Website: ulta-beauty
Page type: delivery-shipping
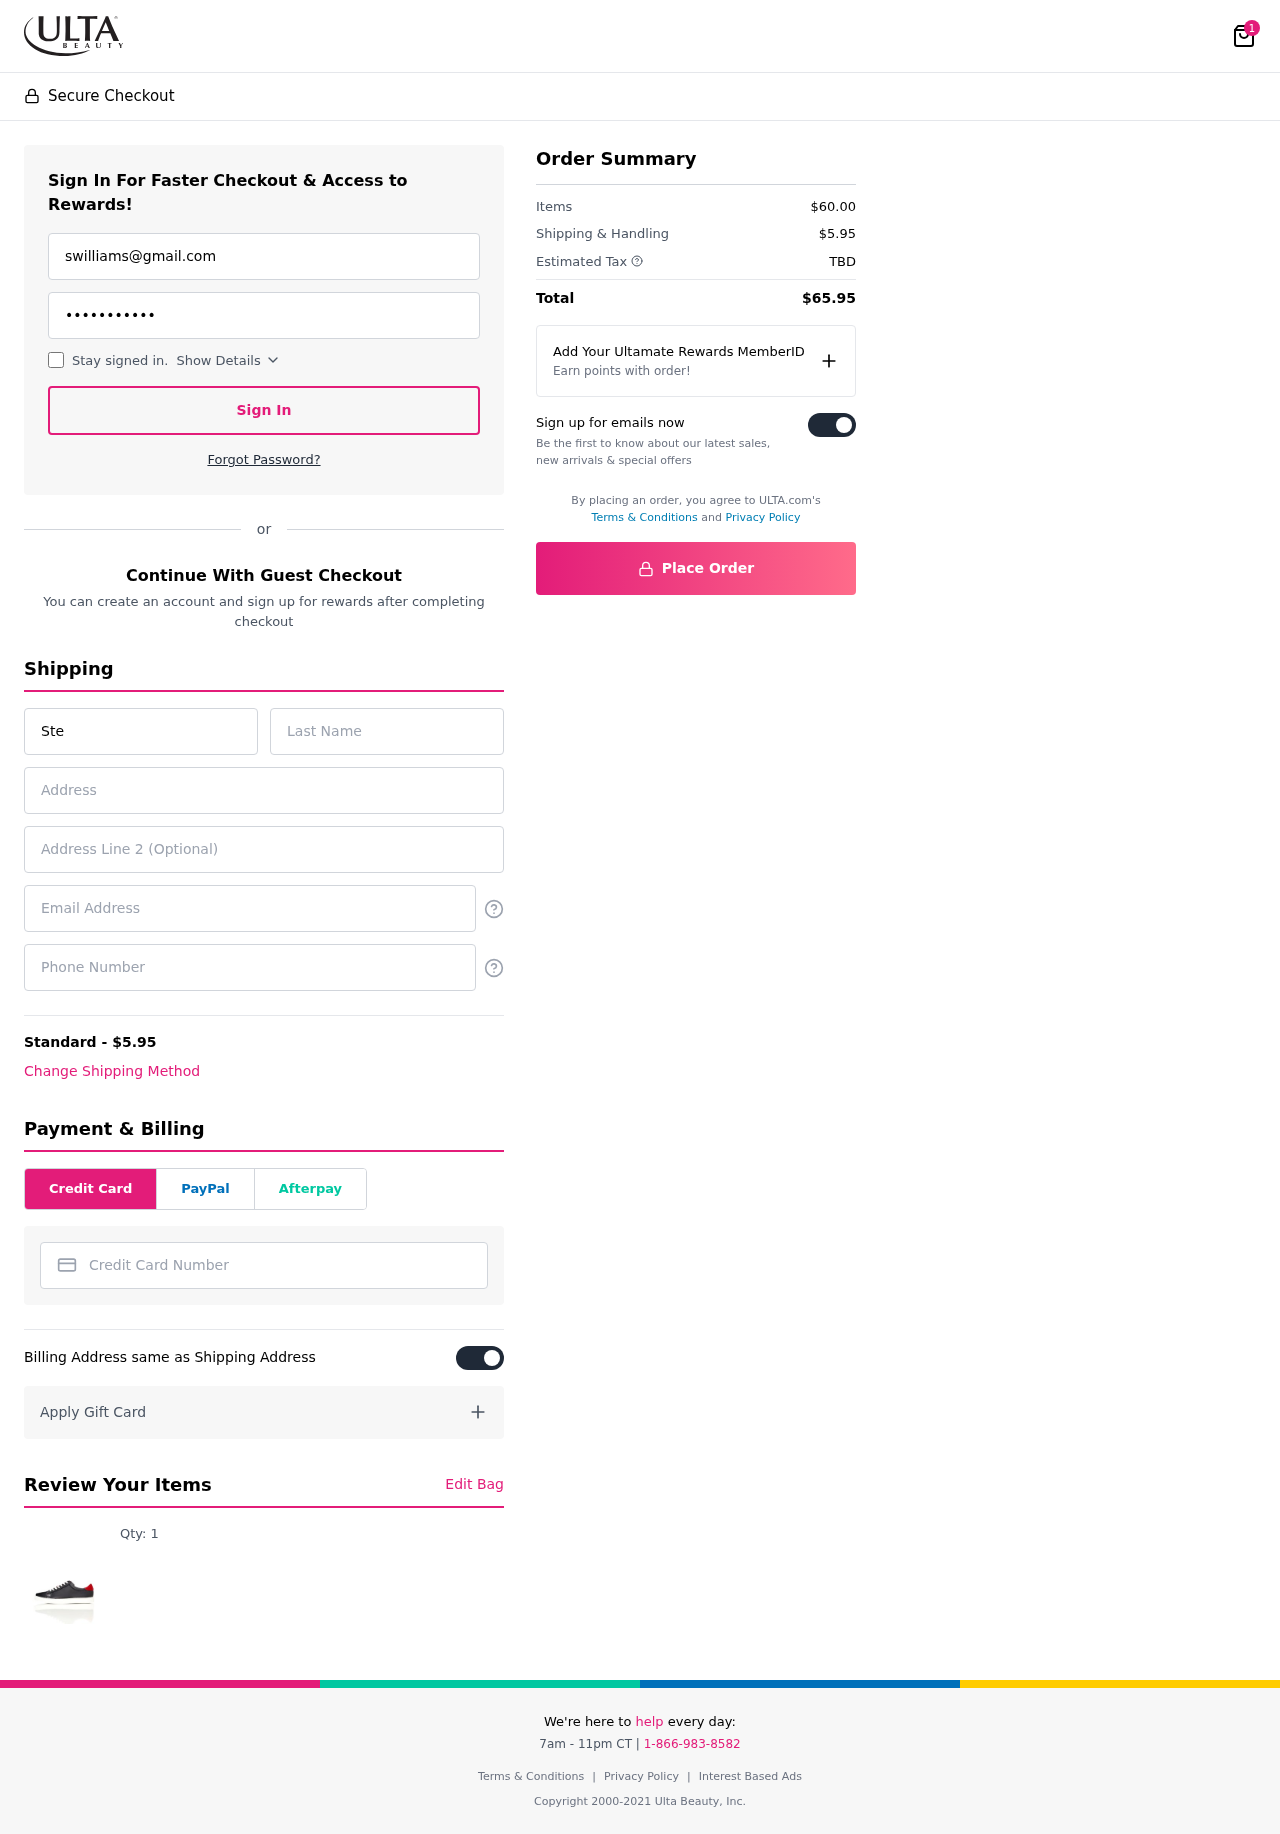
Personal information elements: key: PII_CARD_NUMBER
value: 6541 2958 1890 0580
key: PII_EMAIL
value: swilliams@gmail.com
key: PII_EMAIL2
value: swilliams@gmail.com
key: PII_FIRSTNAME
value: Steven
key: PII_LASTNAME
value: Williams
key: PII_PHONE
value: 7205703354
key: PII_STREET
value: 6090 Abigail Spring
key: PII_STREET2
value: Suite 611
Product elements: key: PRODUCT1_QUANTITY
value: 1
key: PRODUCT1
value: Qty: 1
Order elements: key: ORDER_NUM_ITEMS
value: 1
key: ORDER_SHIPPING_COST
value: $5.95
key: ORDER_SUBTOTAL
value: $60.00
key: ORDER_TAX
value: TBD
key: ORDER_TOTAL
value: $65.95